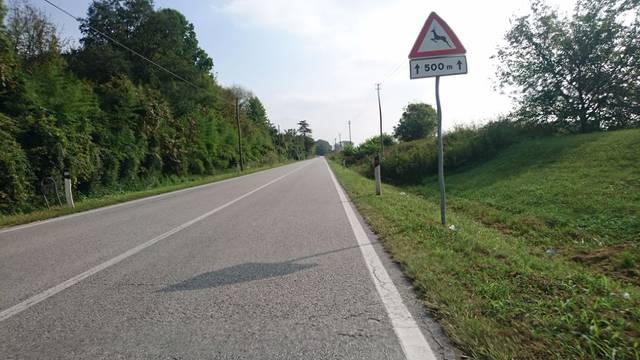
Region: Italy
Coordinates: 45.588, 11.768